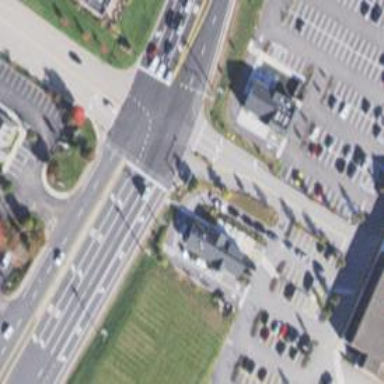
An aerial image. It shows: Primary road with asphalt surface. There is separate sidewalk.